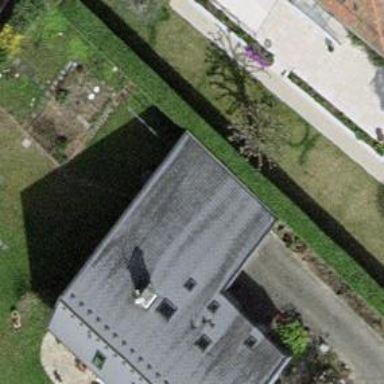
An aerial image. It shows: View of roof of building.